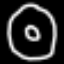
Label: donut